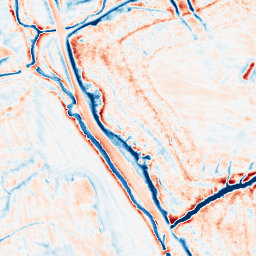
Category: edge_preserving
Decomposition family: guided
Decomposition parameters: radius: 4
eps: 1
Upsampling method: sinc_blackman
Upsampling parameters: scale: 2
kernel_size: 16
Upsampling scale: 2